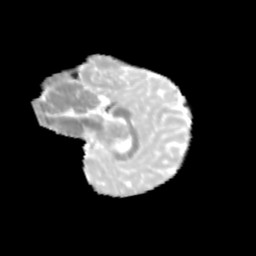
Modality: MD
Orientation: sagittal
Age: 10
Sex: female
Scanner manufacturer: siemens
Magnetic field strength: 3 T
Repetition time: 3.8 s
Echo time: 0.07 s